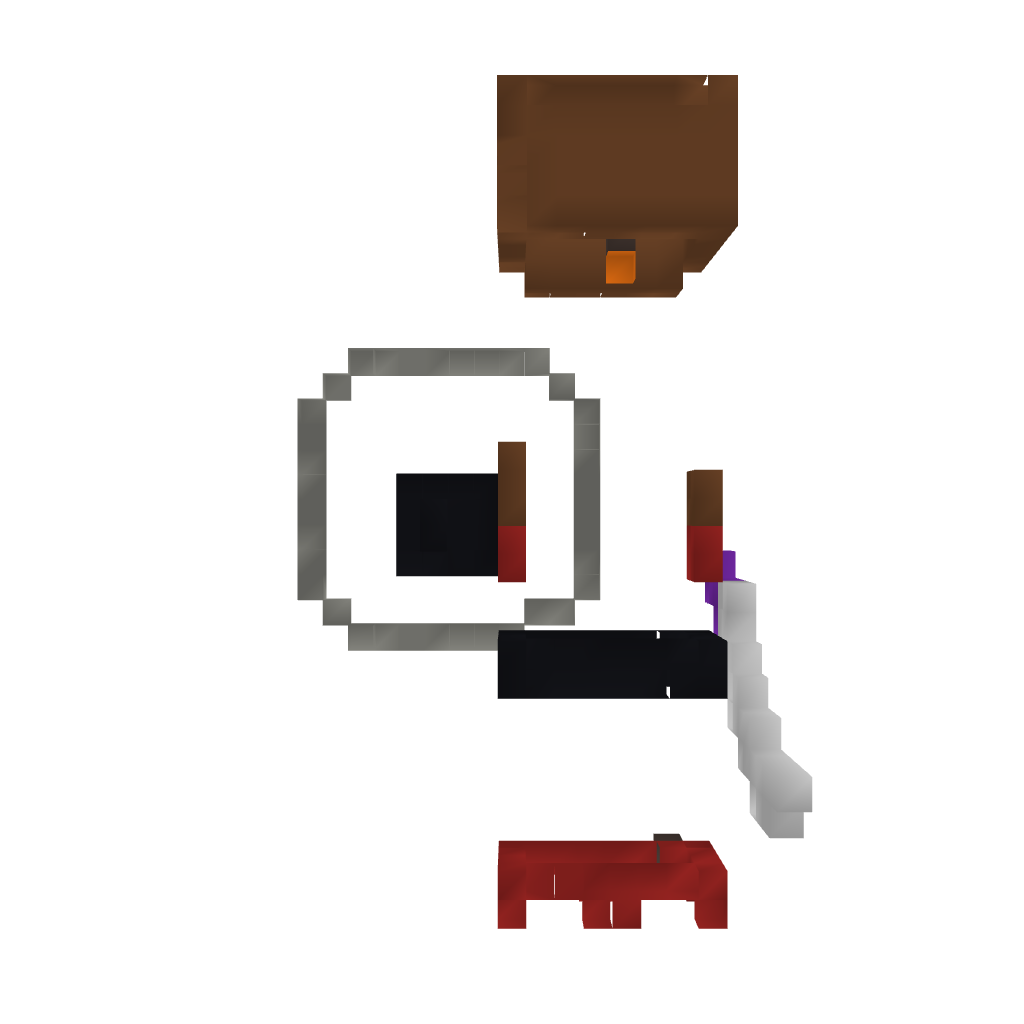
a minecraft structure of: Assyrian Statue